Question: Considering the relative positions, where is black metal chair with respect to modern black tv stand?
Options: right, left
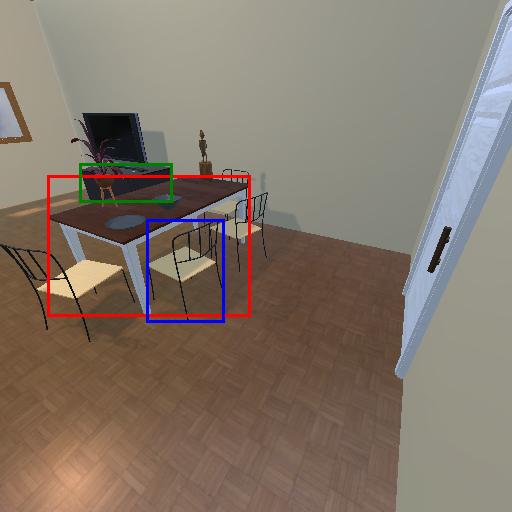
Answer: right